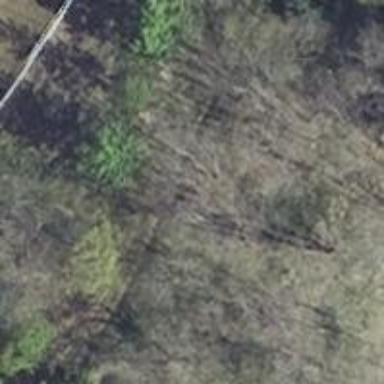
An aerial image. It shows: Track with grass surface categorized as grade4 tracktype.